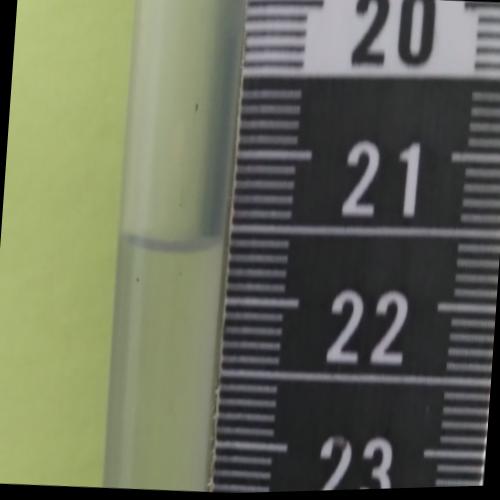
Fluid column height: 21.6 cm